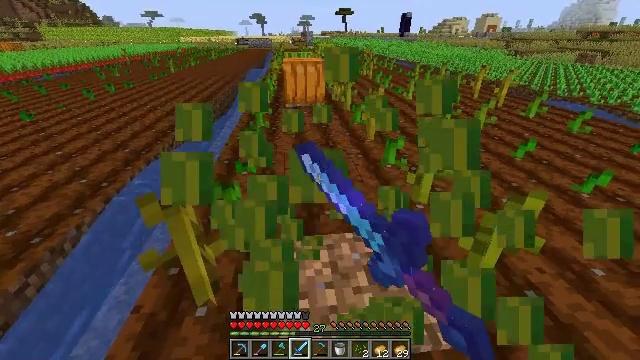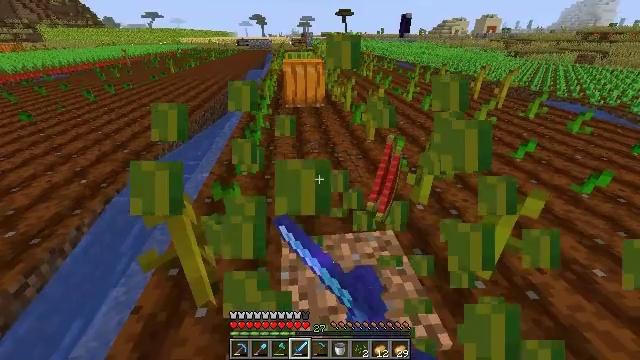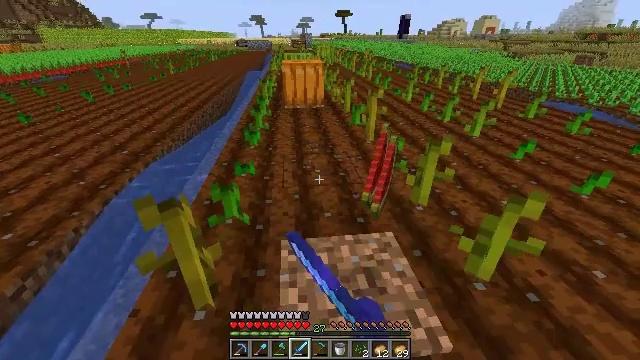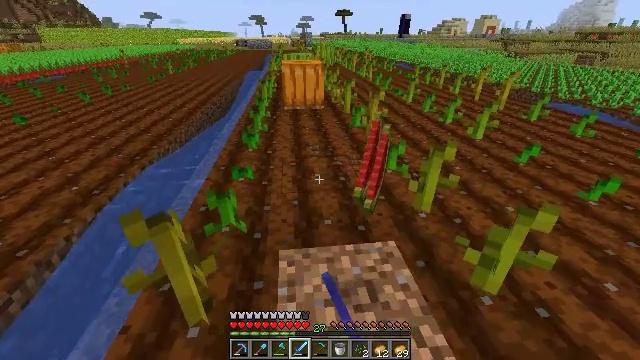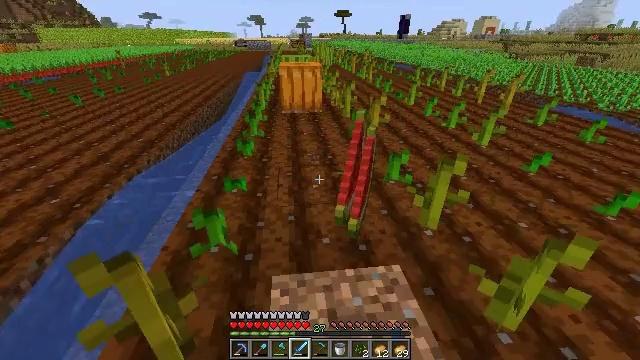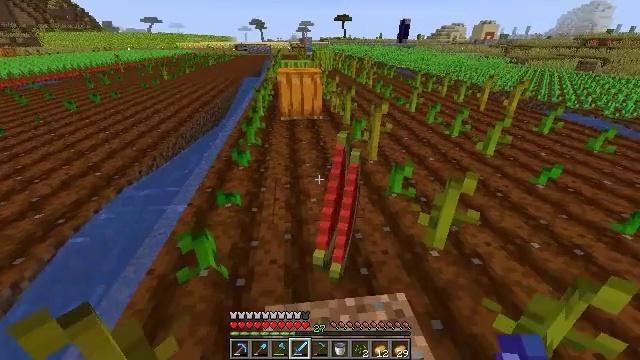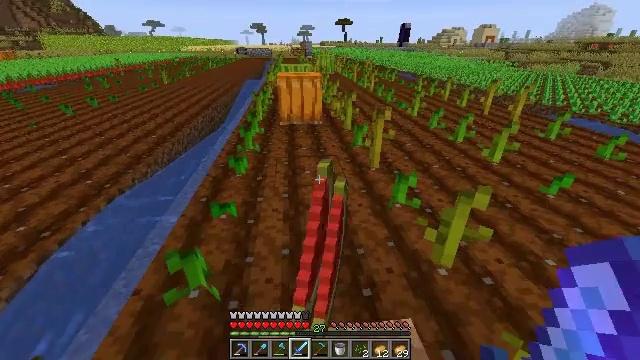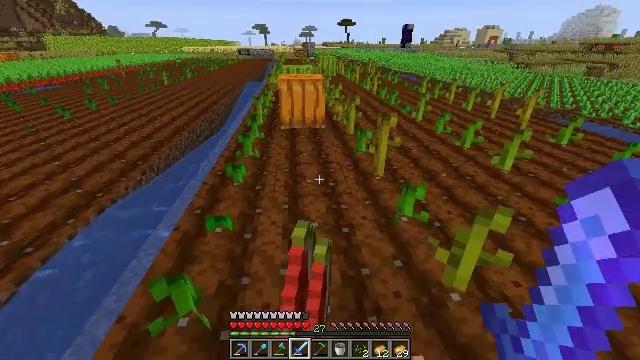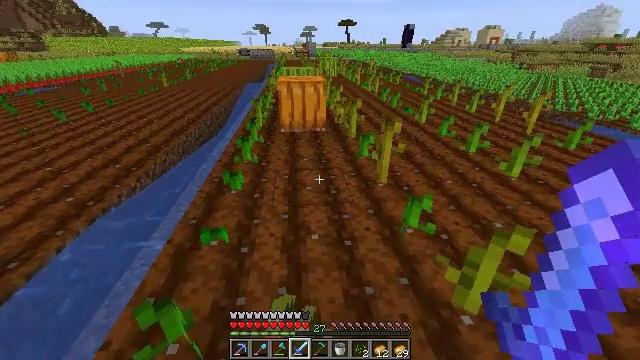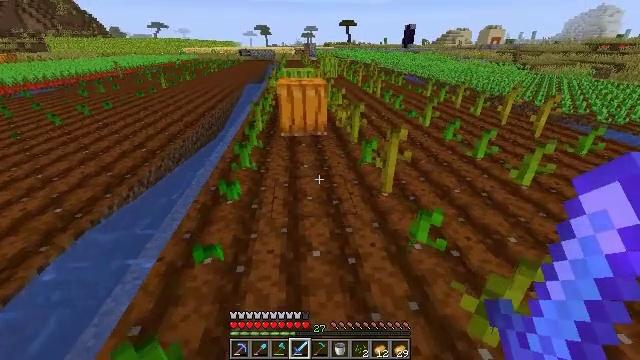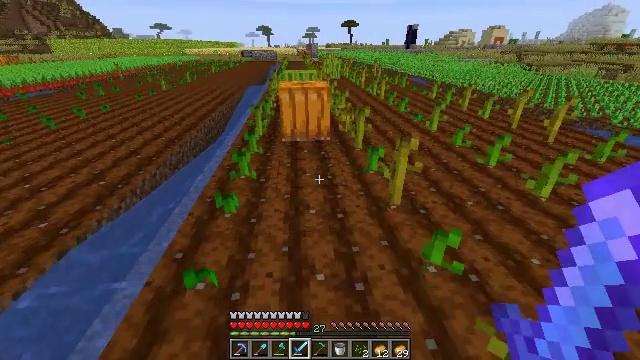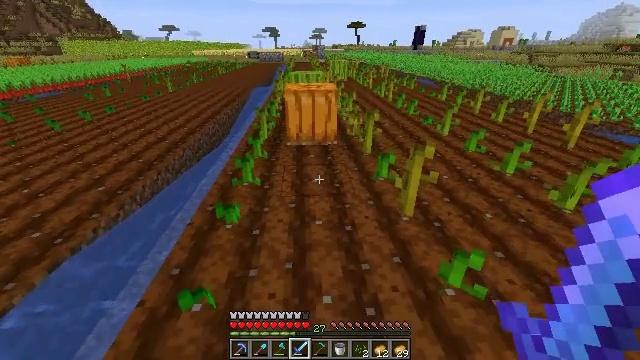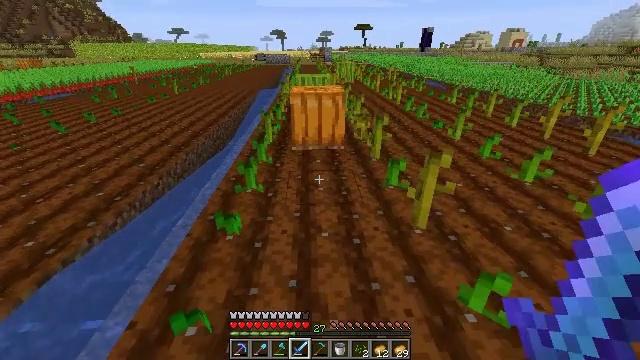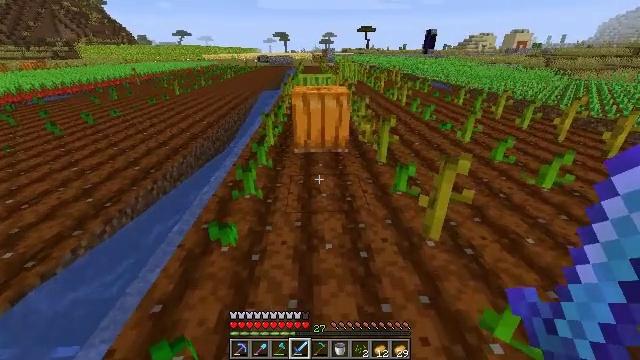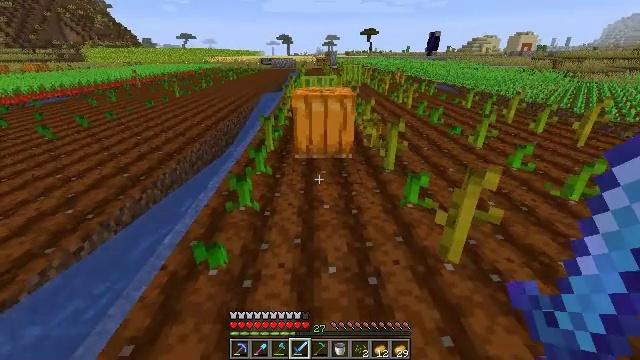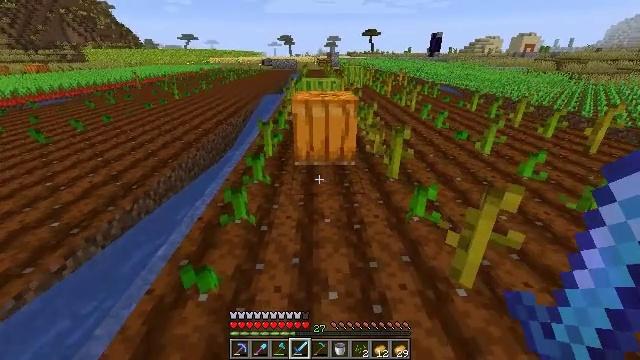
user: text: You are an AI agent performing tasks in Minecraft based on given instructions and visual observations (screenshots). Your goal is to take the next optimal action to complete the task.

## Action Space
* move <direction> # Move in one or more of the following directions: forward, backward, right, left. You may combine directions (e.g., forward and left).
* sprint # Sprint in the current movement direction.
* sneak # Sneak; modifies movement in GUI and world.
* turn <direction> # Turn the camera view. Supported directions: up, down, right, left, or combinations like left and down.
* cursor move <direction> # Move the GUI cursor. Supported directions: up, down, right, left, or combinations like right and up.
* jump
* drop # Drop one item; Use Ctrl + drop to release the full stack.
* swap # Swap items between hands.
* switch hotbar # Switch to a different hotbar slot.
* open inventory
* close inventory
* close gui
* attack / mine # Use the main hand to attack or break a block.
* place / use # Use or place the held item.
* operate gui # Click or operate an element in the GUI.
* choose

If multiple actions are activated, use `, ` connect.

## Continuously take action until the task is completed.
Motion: motion action
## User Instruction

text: Mine the pumpkin from the ground.
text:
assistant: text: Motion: no_op
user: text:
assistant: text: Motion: move forward
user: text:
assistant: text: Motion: move forward
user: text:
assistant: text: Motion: move forward
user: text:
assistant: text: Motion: move forward
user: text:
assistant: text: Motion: move forward
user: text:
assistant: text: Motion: move forward
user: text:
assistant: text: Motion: move forward
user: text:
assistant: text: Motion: move forward
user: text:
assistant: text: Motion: move forward
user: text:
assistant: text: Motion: move forward, turn left
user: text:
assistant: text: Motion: move forward, turn left
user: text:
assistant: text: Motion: move forward
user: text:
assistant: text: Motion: move forward
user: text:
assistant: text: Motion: move forward
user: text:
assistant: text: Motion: move forward
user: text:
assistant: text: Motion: move forward
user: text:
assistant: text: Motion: move forward
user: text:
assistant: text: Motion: move forward
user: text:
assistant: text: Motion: move forward
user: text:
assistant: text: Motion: move forward
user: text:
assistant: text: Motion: move forward
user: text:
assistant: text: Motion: move forward
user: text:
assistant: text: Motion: move forward, attack / mine
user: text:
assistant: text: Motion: move forward, attack / mine
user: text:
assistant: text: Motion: move forward, attack / mine
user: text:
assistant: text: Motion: attack / mine
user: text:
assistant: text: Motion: attack / mine
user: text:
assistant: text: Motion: attack / mine
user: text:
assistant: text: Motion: attack / mine